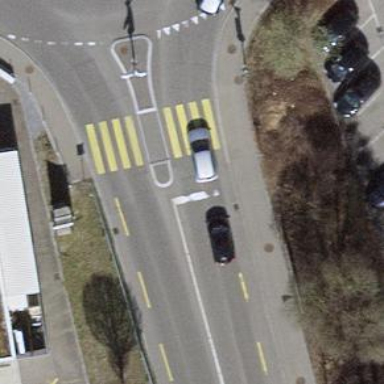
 featuring cycle lane and trolley wires."